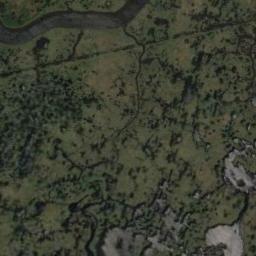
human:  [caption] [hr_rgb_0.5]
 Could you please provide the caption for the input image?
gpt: The wetland consists of bare land, Green plants and water .

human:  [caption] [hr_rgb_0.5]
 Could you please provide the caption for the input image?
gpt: There are two small lakes in this wetland  , and the rest area is covered by vegetation .

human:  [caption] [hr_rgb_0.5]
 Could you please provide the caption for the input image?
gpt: There are many different shapes and sizes of water around the wetlands .

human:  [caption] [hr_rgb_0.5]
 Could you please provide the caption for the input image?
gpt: There is a large land mixed with green and brown in the river in a wetland .

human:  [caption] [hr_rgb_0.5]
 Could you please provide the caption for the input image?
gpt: There are many green areas and some water areas on the wetland .